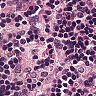
Metastatic tissue present: no